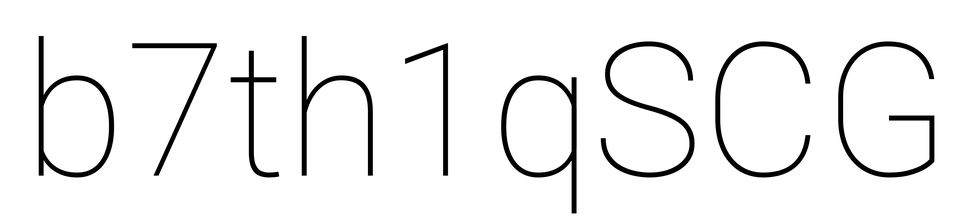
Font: Roboto_Thin